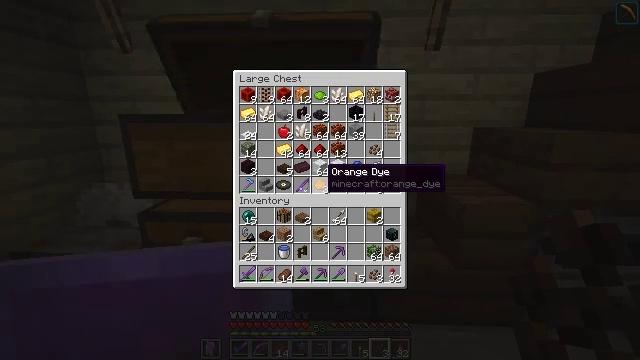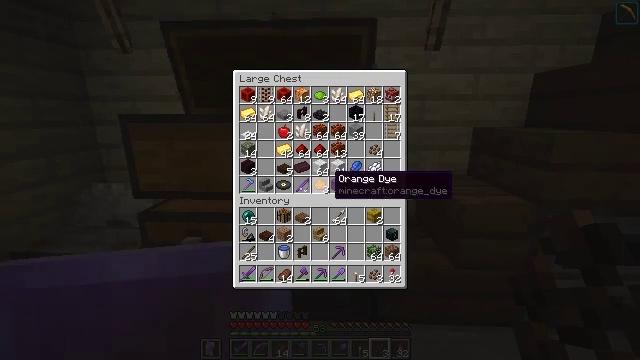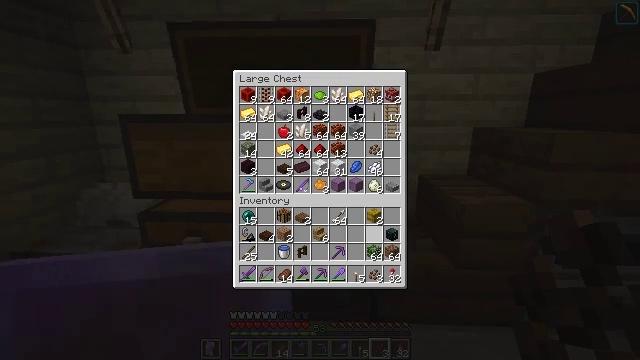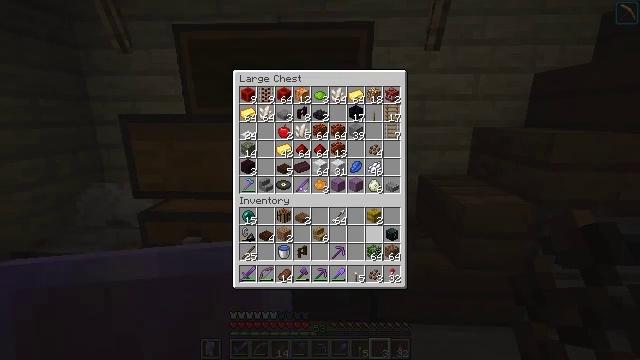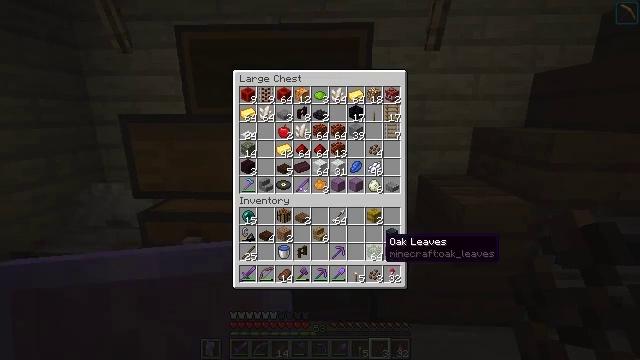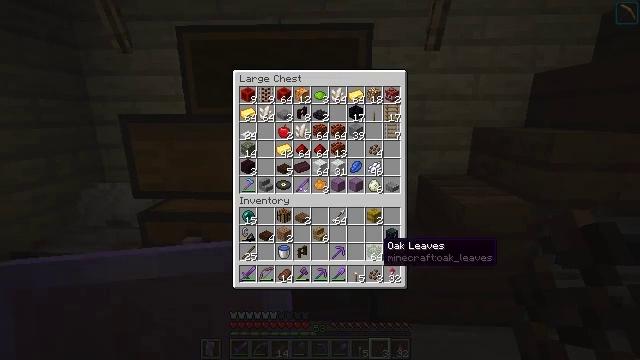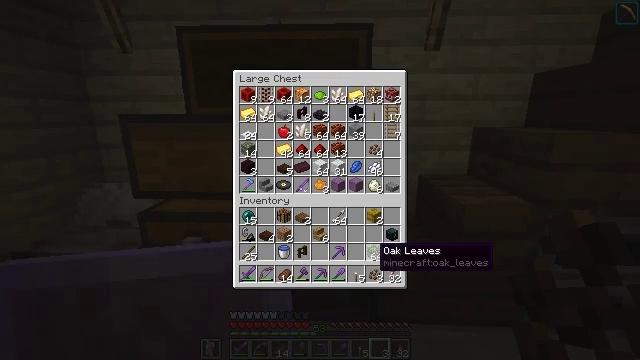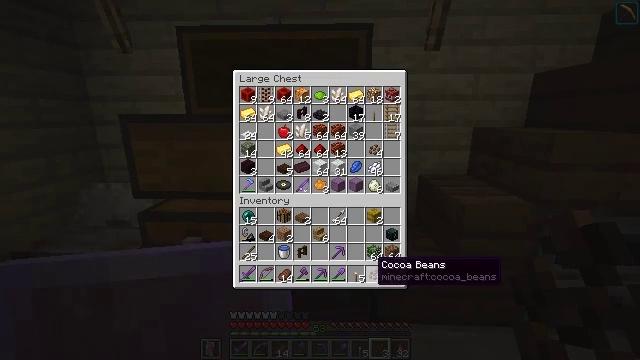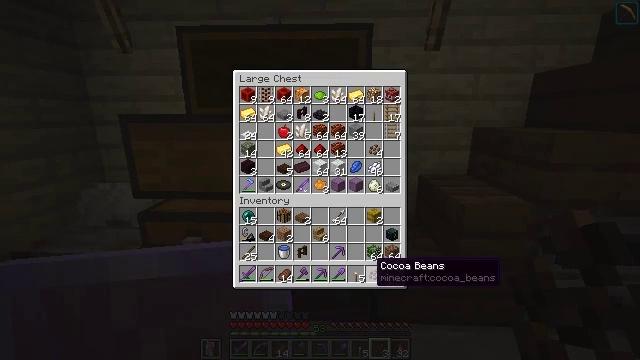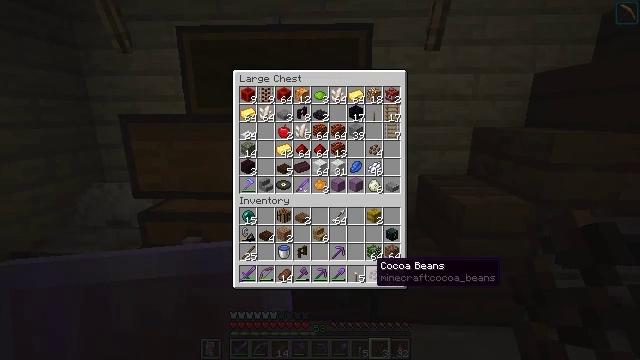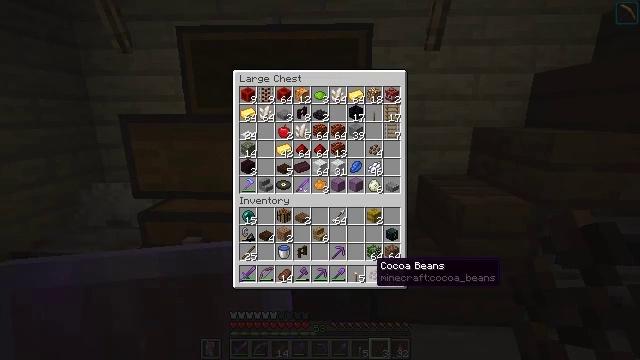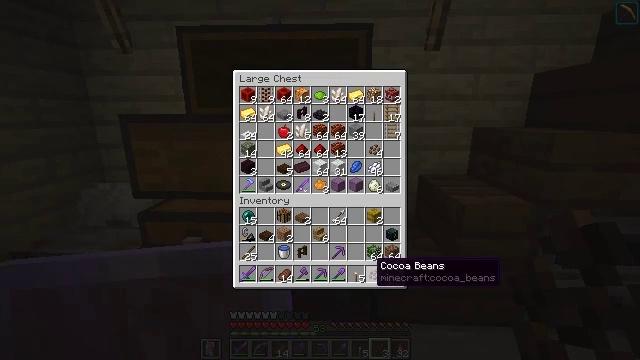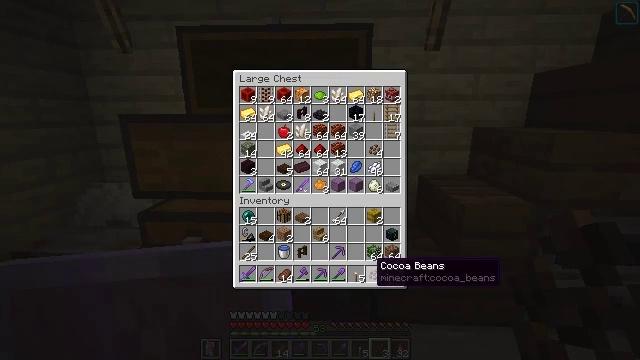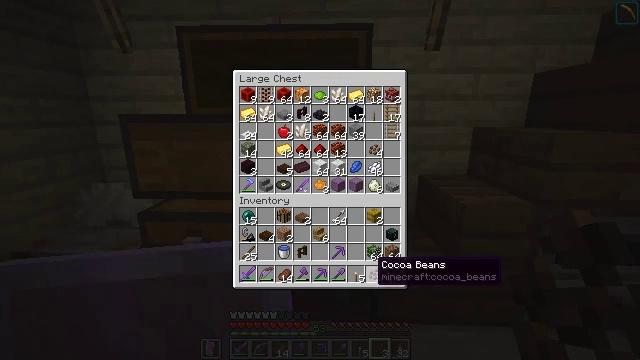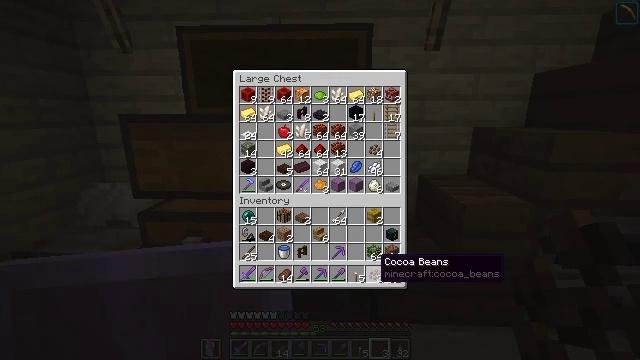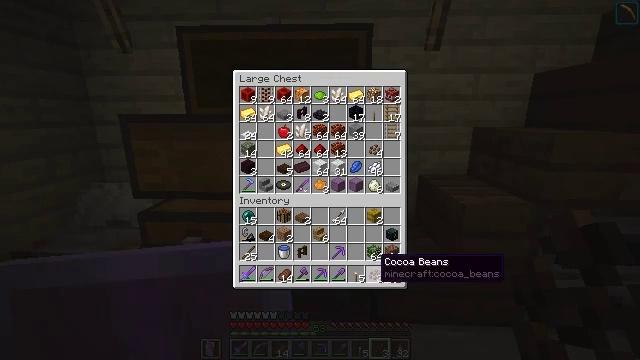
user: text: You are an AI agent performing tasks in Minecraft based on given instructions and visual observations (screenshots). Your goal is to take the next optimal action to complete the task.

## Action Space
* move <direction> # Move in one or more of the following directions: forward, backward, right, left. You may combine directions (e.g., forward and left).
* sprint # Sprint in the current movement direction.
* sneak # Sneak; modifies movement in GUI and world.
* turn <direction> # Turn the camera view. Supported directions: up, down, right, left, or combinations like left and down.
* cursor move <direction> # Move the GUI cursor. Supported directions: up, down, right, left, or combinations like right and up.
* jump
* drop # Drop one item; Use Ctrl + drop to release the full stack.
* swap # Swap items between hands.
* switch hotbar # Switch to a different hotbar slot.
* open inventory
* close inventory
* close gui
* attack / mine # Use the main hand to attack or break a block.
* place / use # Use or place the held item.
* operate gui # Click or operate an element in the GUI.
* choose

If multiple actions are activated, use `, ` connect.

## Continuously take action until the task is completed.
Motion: motion action
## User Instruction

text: Left click to mine the brown shulker box.
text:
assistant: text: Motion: turn right and down
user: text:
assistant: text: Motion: turn right and down
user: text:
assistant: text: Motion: no_op
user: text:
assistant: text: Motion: turn down
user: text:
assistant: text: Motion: sneak
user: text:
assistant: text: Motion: sneak
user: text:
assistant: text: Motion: sneak, turn down
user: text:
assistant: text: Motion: sneak
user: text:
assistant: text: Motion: sneak
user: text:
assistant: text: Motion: sneak
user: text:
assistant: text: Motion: sneak
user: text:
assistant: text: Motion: sneak
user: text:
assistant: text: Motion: sneak
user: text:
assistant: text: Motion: sneak
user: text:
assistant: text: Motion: sneak
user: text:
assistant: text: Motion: sneak
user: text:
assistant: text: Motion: sneak, attack / mine
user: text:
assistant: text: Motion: sneak, attack / mine
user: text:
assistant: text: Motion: sneak, attack / mine
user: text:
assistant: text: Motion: sneak
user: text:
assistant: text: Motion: sneak
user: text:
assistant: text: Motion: sneak
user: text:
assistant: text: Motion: sneak
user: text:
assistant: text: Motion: sneak
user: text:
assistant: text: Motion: sneak
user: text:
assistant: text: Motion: sneak
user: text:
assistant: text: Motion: sneak
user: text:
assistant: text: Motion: sneak
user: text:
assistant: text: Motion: sneak
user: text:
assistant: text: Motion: sneak